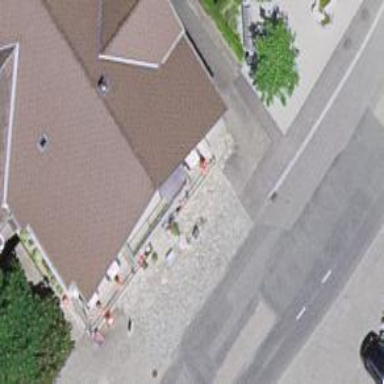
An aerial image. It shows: Restaurant.